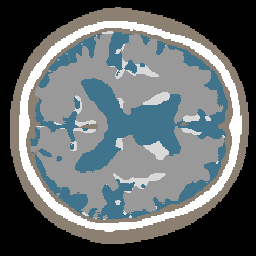
Label: no_lesion